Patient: sex M, age 80
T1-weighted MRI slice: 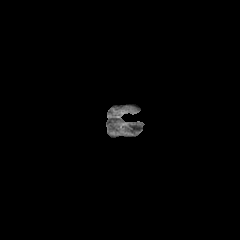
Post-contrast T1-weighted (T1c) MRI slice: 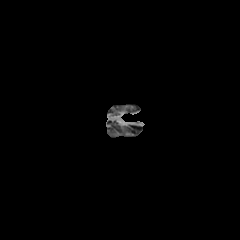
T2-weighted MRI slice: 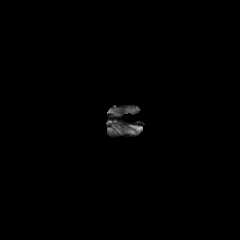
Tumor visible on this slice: no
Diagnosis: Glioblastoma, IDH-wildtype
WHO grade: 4